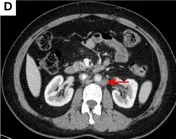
The short diameter of retroperitoneal lymph nodes was 0.89cm [red arrow, ], and ,the short diameter of left pelvic lymph nodes was 2.13cm [red arrow.
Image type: radiology (ct)